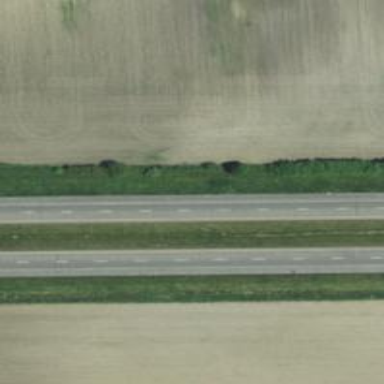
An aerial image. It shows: This image shows trunk highway that functions as expressway.